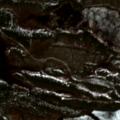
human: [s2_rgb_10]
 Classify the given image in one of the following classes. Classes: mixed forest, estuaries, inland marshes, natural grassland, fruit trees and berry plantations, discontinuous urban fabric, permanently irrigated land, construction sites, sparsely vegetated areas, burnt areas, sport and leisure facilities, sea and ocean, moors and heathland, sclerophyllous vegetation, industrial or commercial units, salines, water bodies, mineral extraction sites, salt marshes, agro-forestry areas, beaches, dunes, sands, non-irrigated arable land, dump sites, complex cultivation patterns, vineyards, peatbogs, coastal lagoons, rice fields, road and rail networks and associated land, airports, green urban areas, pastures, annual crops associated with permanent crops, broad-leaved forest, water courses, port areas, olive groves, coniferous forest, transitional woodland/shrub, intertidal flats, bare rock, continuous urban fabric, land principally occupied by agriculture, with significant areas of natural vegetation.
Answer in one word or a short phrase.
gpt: coniferous forest, mixed forest, transitional woodland/shrub